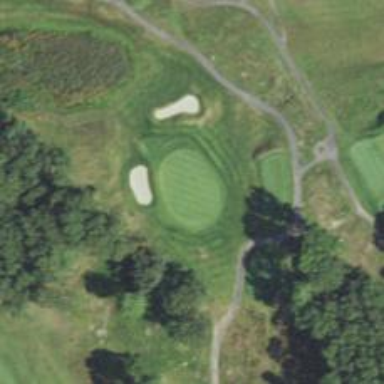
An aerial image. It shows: Golf hole.